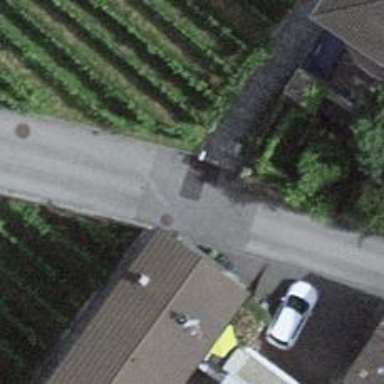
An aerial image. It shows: Set of steps on the road.